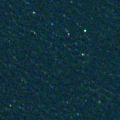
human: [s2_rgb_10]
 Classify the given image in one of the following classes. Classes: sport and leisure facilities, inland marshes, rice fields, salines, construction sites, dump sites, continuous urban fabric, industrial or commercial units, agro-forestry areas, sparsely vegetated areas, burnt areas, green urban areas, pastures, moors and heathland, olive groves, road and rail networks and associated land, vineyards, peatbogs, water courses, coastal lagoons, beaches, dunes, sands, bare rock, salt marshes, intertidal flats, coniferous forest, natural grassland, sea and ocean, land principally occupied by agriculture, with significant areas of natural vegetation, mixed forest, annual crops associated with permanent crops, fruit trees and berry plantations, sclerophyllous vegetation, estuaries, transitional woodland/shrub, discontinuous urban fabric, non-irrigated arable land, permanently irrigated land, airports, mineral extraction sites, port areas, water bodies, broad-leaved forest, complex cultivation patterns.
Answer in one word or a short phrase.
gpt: sea and ocean